Question: I use data connections to connect to a SQL Server 2008 Database. I search the web to know how to open, close and do queries (CRUD) but I found nothing.

In a first time, I would open a connection. I am stuck because I don't know how to get my connection "object" and use it in C# code.
Here is the begining of my code :
'''
SqlConnection conn = new SqlConnection(System.Configuration.ConfigurationManager.ConnectionStrings["Connection"].ConnectionString);
'''
Thanks in advance !
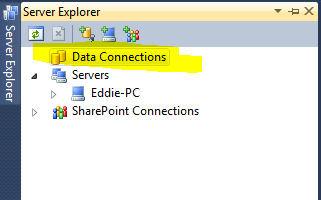
Answer: You can't use the database from the Server Manager. Instead include the database in your Solution Explorer. However you will still need the database to be in the Server Manager in order to use it in your Solution Explorer. You can add it to your Solution Explorer by right clicking on Solution Explorer and go to add -> new item.